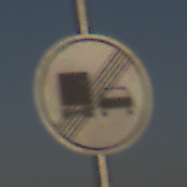
Verkehrszeichen: EndeUeberholverbotKraftfahrzeuge
Umgebung: Outdoor, Nature
Tageszeit: SunriseSunset
Wetter: Clear
Licht: Natural
Jahreszeit: NotSpecified
Kontrast: HighContrast